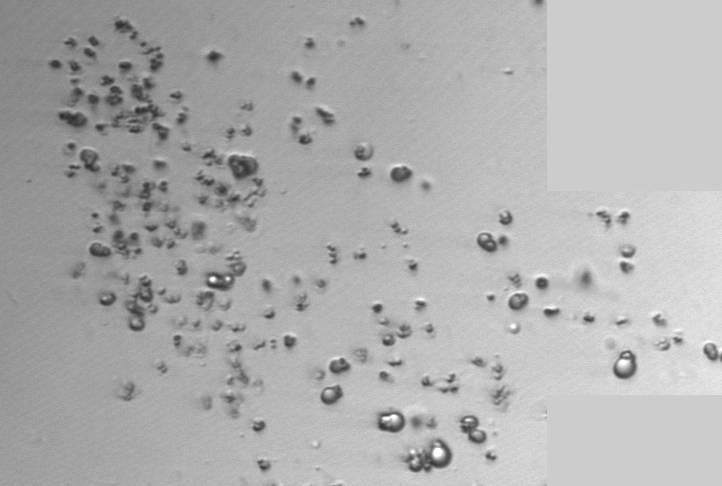
Label: Phaeocystis